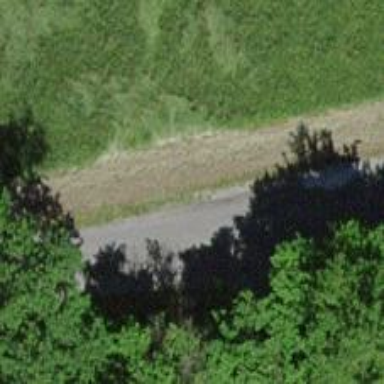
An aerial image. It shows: Unclassified paved road.